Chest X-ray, PA view. Patient: 45 years old, sex M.
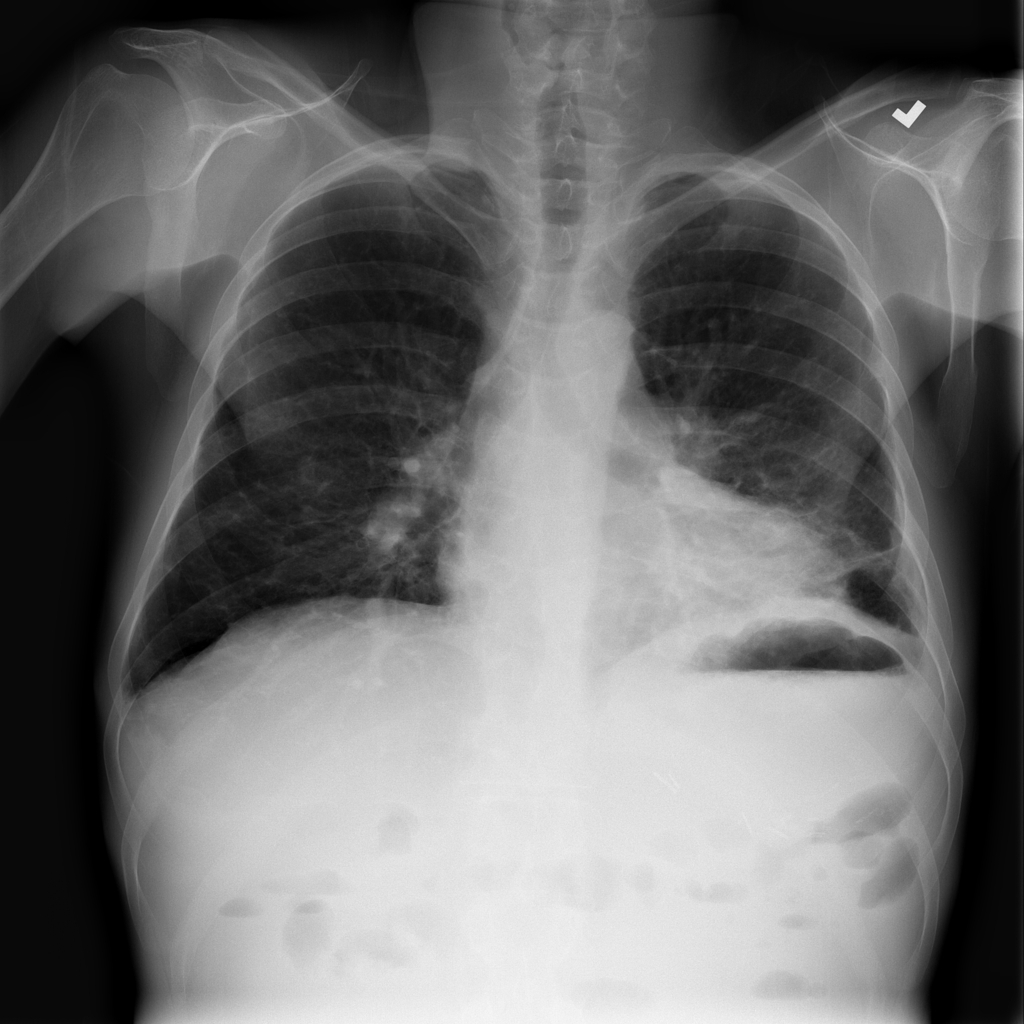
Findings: No Finding